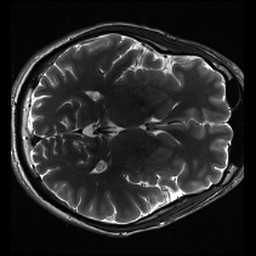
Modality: inplaneT2
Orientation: axial